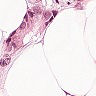
Metastatic tissue present: yes